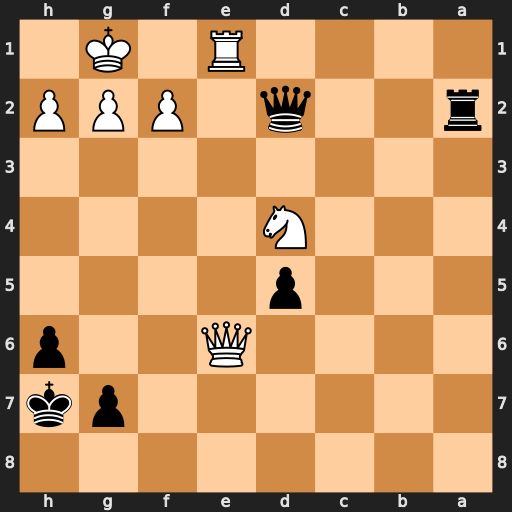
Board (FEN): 8/6pk/4Q2p/3p4/3N4/8/r2q1PPP/4R1K1
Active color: b
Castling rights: -
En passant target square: -
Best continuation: Qxf2+ Kh1 Qxg2#